Question: I have a simple project which consists of a simple window with one view coming from a NSViewController (see <URL>

The view is managed (+ linked, see screenshot) to my custom view controller object.
I dragged a ViewController Object into my MainMenu.xib, connected the view outlet and set the Controller-Class + Nib-Name.
When I launch the app my custom view won't show up in the window ("awakeFromNib" gets called in my custom NSViewController subclass!).
See Screenshot for IB details -> <URL>
Any ideas what I'm missing ?
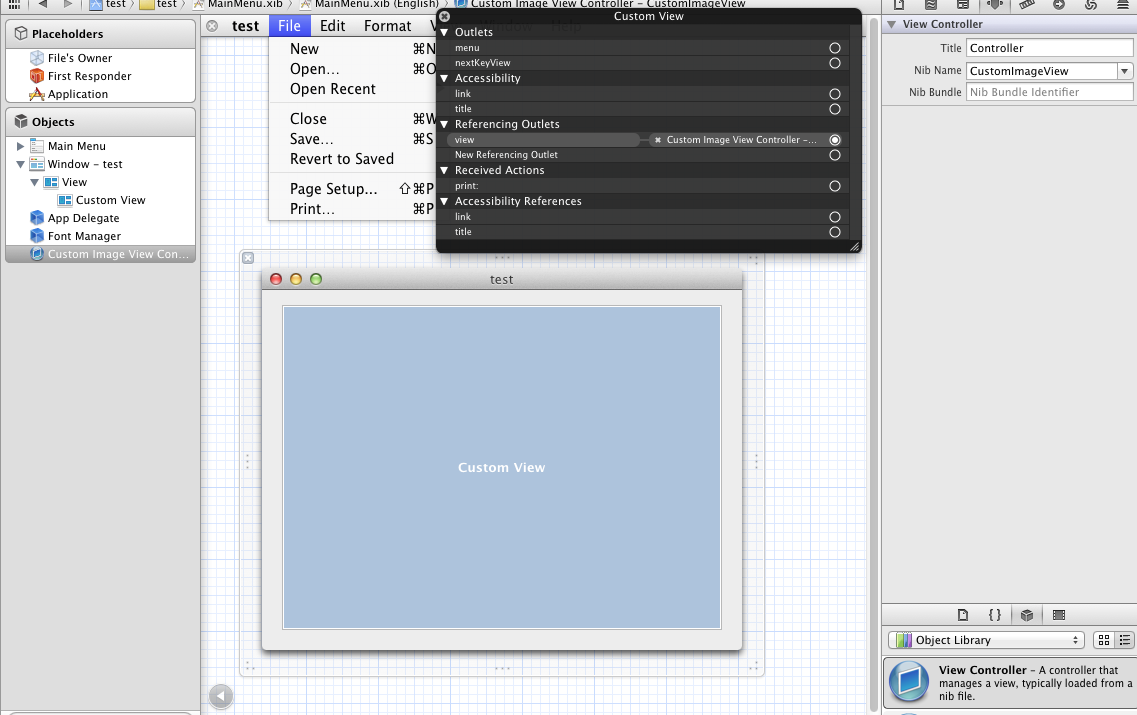
Answer: I'm presuming you have a separate Nib named 'CustomImageView' that is not pictured (the one created automatically by Xcode). In that case you would add your controls and drawing code to the view in that separate Nib. To actually add that view controller's view to the window, you'll have to do it programmatically by making an IBOutlet connection from your AppDelegate to the view controller, and adding the following code when you want to add the view: (typically in 'applicationDidFinishLaunching:')
'''
[viewController.view setAutoresizingMask:(NSViewWidthSizable|NSViewHeightSizable)];
[viewController.view setFrame:NSInsetRect([window.contentView bounds], 20, 20)];
[window.contentView addSubview:viewController.view];
'''
That will place it inset and centered like you have in the screenshot. The problem is that by creating the 'view' connection in your MainMenu Nib you are overriding the connection in the separate, 'CustomImageView' Nib. You can delete the Custom View object in your window... you'll have to add you custom view programmatically. It would be nice if it worked that way, but it doesn't.
EDIT:
It's because of the order that the nibs are unarchived. First CustomImageView is instantiated and all its connections are made. At this point the 'view' property is correctly set. Then MainMenu hooks up the 'view' property again, overriding the 'view' property in the separate Nib. Now the view property is incorrectly set. That's normal behavior. If you're using separate nib you have to leave that unconnected and add the view controller's view in code.
An alternative would be to not use a separate Nib. Just delete it from your project, set up your view-in-window and leave your connection as-is. Now you can have a separate view controller managing it, without having to add any code. You really only want a separate Nib if the view is very complex, or if you want to load it lazily as needed, like if the user could select different views for the main window.